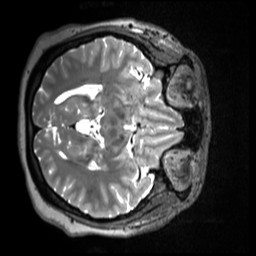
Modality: T2w
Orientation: axial
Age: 33
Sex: female
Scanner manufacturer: siemens
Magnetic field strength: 3 T
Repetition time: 3.2 s
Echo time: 0.412 s